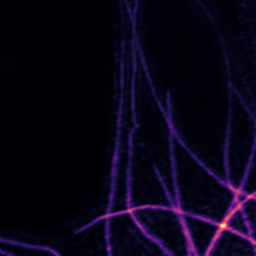
Label: Super-resolution Microtubules image